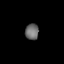
Tissue: lung
Cell type: T cells
Senescence score: 0.2292
Nuclear area (px): 213
Mean DAPI intensity: 106.028